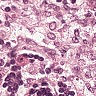
Metastatic tissue present: no